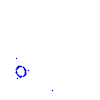
Particle: kaon